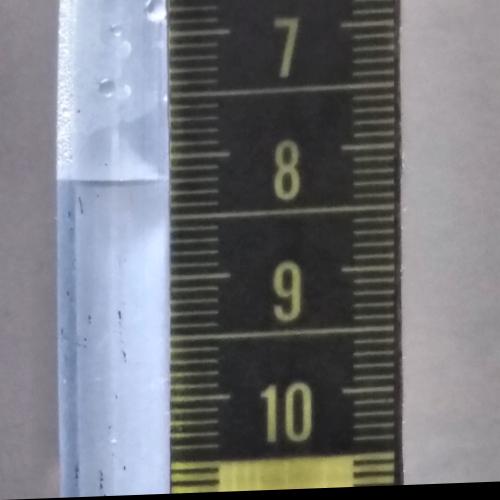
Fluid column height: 8.2 cm